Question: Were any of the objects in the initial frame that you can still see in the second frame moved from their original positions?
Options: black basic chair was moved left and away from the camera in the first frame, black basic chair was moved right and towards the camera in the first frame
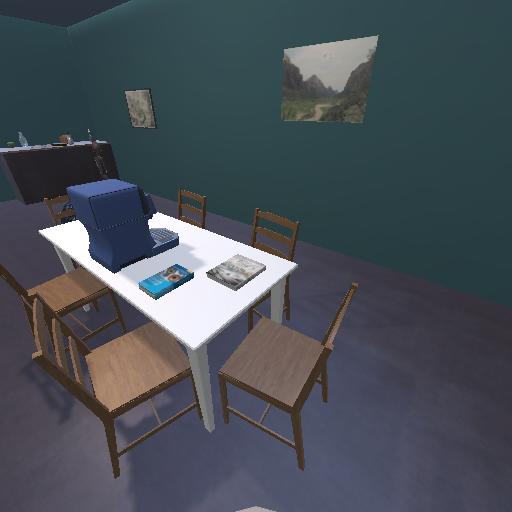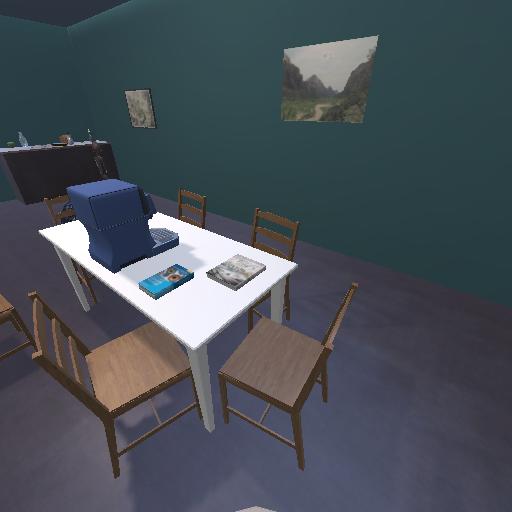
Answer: black basic chair was moved left and away from the camera in the first frame